Question: I'm using the <URL> library. My command is:
'''
dialog --stdout --menu 'Menu' 0 0 0 1 'Option A' 2 'Option B' 9 'Exit'
'''
I'd like that "Option B" is active/hover when the menu appears. Like this image:

Is it possible?
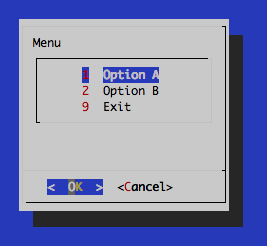
Answer: I haven't used this program, but in the documentation you linked to I see the following:
'''
--default-item string
Set the default item in a checklist, form or menu box. Normally the first
item in the box is the default.
'''
Have you tried this?